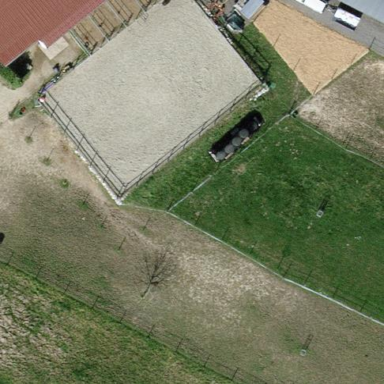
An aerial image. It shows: Equestrian pitch used for leisure and sports activities.